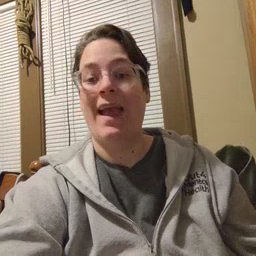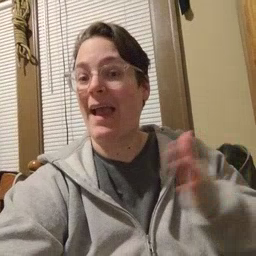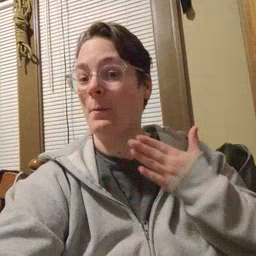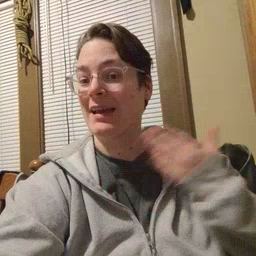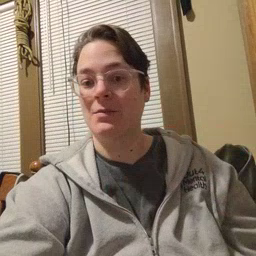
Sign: happy